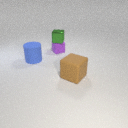
small purple rubber cube to the right of large blue rubber cylinder